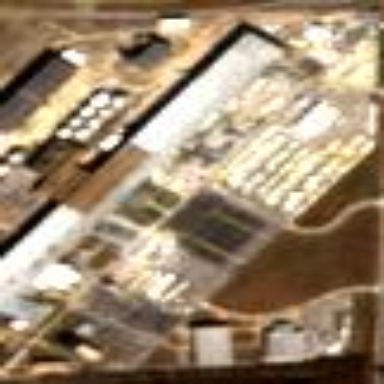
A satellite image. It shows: Industrial area.